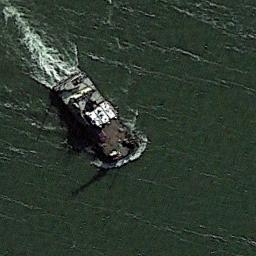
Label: ship